Question: I am having a problem while debugging a unit test in Visual Studio 2008. The unit test uses a 'System.Timers.Timer' (within the business logic) to handle a certain delay (1'000 miliseconds). The thread running the test is put to sleep for 5'000 miliseconds.
When running the test on its own, it passes. When running all tests (>120) it sometimes passes and sometimes fails (). I then tried setting a breakpoint in the mock object, where I set the flag that is asserted in the unit test. Now when I debug the test on its own, I get the phenomenon, that the 'Assert.IsTrue()' fails but the Quick Watch tells me, that it is true:

'''
public class ObjectManagerAccessMock : IObjectManagerAccess
{
public bool ExecuteCommandWasCalled { get; set; }
public void ExecuteCommand()
{
ExecuteCommandWasCalled = true; //set breakpoint here
}
}
'''
Does the thread running the test continue to run, when another thread is stopped (through the breakpoint)?
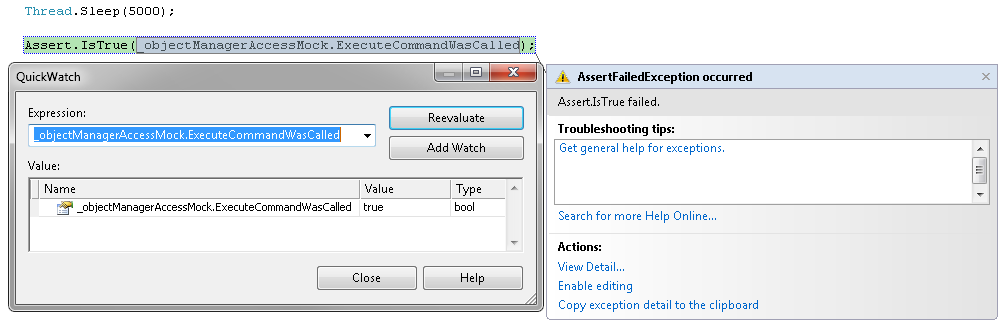
Answer: I suspect that what you're seeing while debugging is a side-effect. The assertion fails because it is false, but due to threading concerns the value is true by the time you view it in the debugger.
Increasing the timeout in your test should solve the problem, but beware.
Timers seem like a good idea at first but they can lead to problems later on. Environmental issues, such as other executing processes or running the tests on a slower machine, will drive how the Timers are used. Unfortunately, if you increment the timeout to the meet the needs of the slowest machine you'll end up with a series of tests that are extremely slow.
Rather than use Thread.Sleep in your test, consider looking at ways to make your tests run as fast as the code does. For example, raise an event on your test subject when the operation has completed.
'''
[Test]
public void DemonstrateThatTheTestRunsAsFastAsTheSubjectUnderTest()
{
var resetEvent = new ManualResetEvent(true);
// configure our test to listen for the completed event
var subject = new MyTestSubject();
subject.OnComplete += (sender,e) => resetEvent.Set();
// perform the long running asynchronous operation
subject.DoLongRunningOperation();
// wait up to 10 seconds
resetEvent.WaitOne(100000);
Assert.AreTrue(subject.OperationComplete);
}
'''
In the above, we use a which will block execution until the operation is called. Also note that I am supplying a timeout value to the reset event so that the operation doesn't run forever. If the timeout is exceeded it's likely that our will still be false, so the test fails.
If you want finer detail to determine if the test timed out, the method returns a boolean that indicates whether the operation was successful.
'''
bool completedWithoutTimeout = resetEvent.WaitOne(10000);
Assert.IsTrue(completedWithoutTimeout, "The operation timed out.");
'''